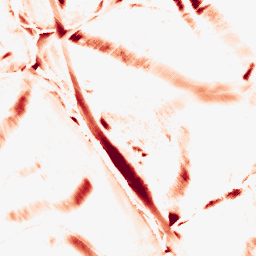
Category: morphological
Decomposition family: morphological_diamond
Decomposition parameters: operation: opening
radius: 15
Upsampling method: regularized
Upsampling parameters: scale: 4
lambda_reg: 0.01
Upsampling scale: 4